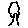
Label: tree